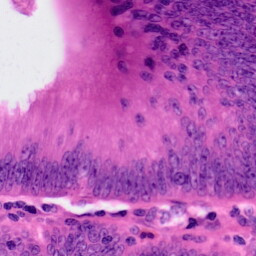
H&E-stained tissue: Colon